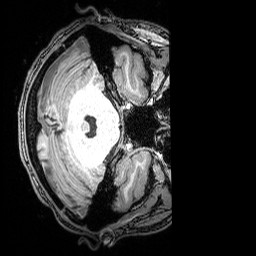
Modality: T1w
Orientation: axial
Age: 22
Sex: male
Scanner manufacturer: siemens
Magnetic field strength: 3 T
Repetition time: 2.53 s
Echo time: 0.00388 s